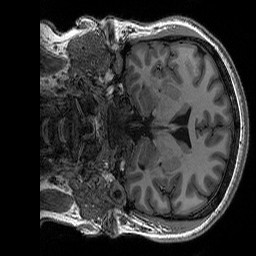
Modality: T1w
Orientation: coronal
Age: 32
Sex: female
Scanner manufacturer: siemens
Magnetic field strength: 3 T
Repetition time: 2.53 s
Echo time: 0.0033 s